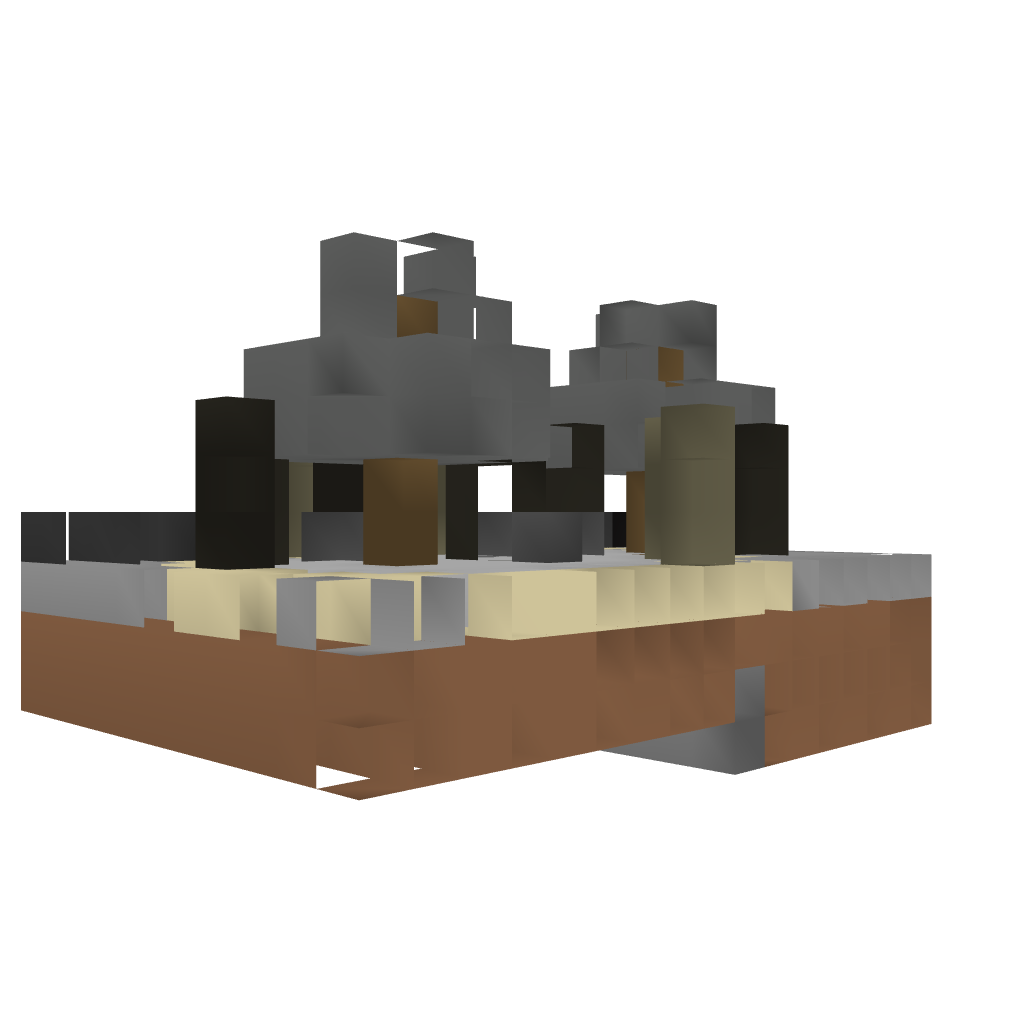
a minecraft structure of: Small Pond